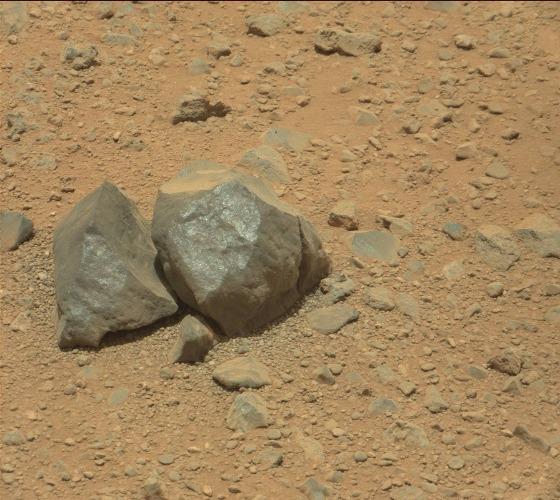
Terrain classes present: Gravel / Sand / Soil, Rock, Shadow